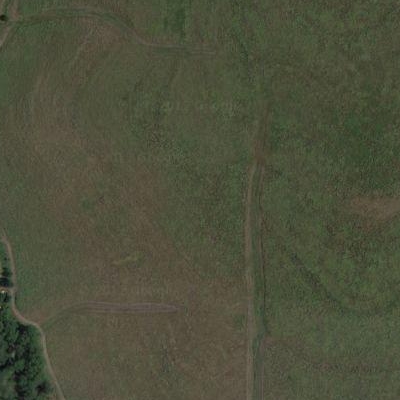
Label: Grass